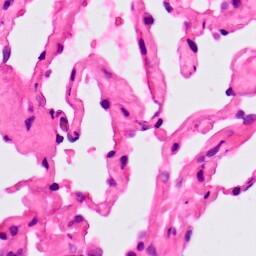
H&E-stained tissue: Lung